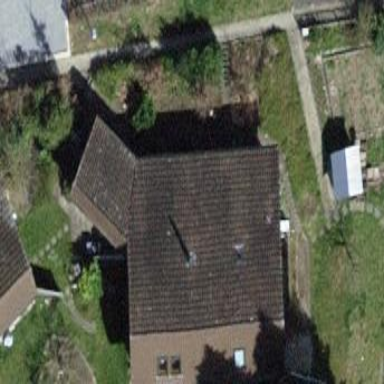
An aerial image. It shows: Building with tiled roof.